Question: I have read in various websites about the 'count()' function but I still cannot make this work.
I made a small table with (id, name, last name, age) and I need to retrieve all columns plus a new one. In this new column I want to display how many times a name shows up or repeats itself in the table.
I have made test and can retrieve but only COLUMN NAME with the count column, but I haven't been able to retrieve all data from the table.
Currently I have this
'''
select a.n_showsup, p.*
from [test1].[dbo].[person] p,
(select count(*) n_showsup
from [test1].[dbo].[person])a
'''
This gives me all data on output but on the column n_showsup it gives me just the number of rows, now I know this is because I'm missing a GROUP BY but then when I write group by NAME it shows me a lot of records. This is an example of what I need:

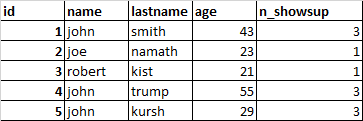
Answer: You can use window functions, if you RDBMS supports them:
'''
select t.*, count(*) over(partition by name) n_showsup
from mytable t
'''
Alternatively, you can join the table with an aggregation query that counts the number of occurences of each name:
'''
select t.*, x.n_showsup
from mytable t
inner join (select name, count(*) n_showsup from mytable group by name) x
on x.name = t.name
'''